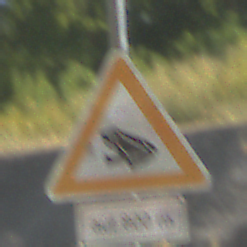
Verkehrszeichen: AmphibienwanderungRechts
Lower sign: LaengeEinerStrecke5
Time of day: MorningAfternoon
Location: Outdoor (Nature)
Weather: PartlyCloudy
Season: NotSpecified
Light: Natural